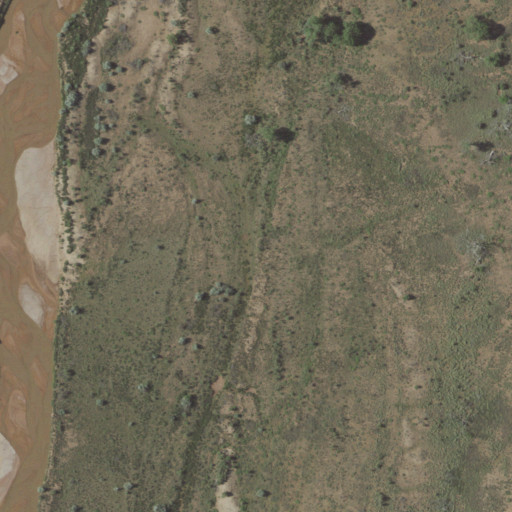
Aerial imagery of valley in New Mexico named Ward Canyon containing shrub, woody wetlands, open water, herbaceous wetlands, and grassland